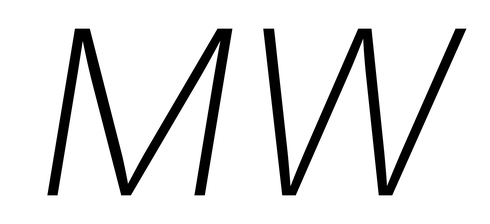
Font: Inter-Italic_ExtraLight_Italic